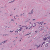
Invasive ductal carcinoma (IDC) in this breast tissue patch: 1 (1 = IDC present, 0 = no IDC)